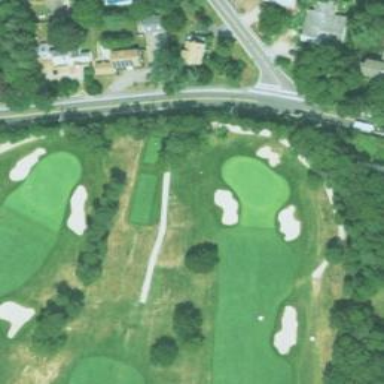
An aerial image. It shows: Golf hole.